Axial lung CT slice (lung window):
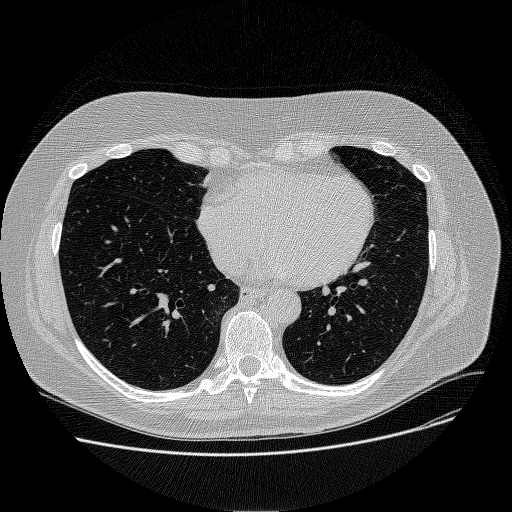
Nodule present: no